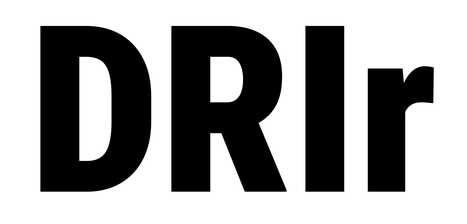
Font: Roboto_Condensed_Black